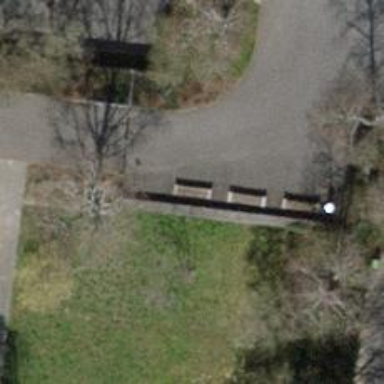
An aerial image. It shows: Brown bench.